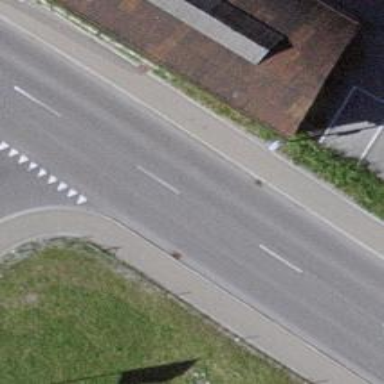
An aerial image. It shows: Road with traffic signals.